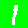
Digit: 1